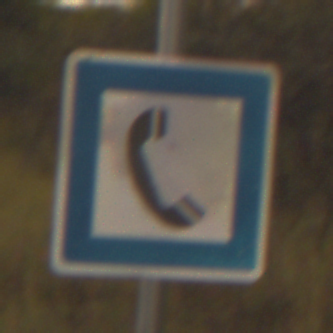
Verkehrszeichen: Fernsprecher
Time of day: Night
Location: Outdoor (Nature)
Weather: Clear
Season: NotSpecified
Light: Natural